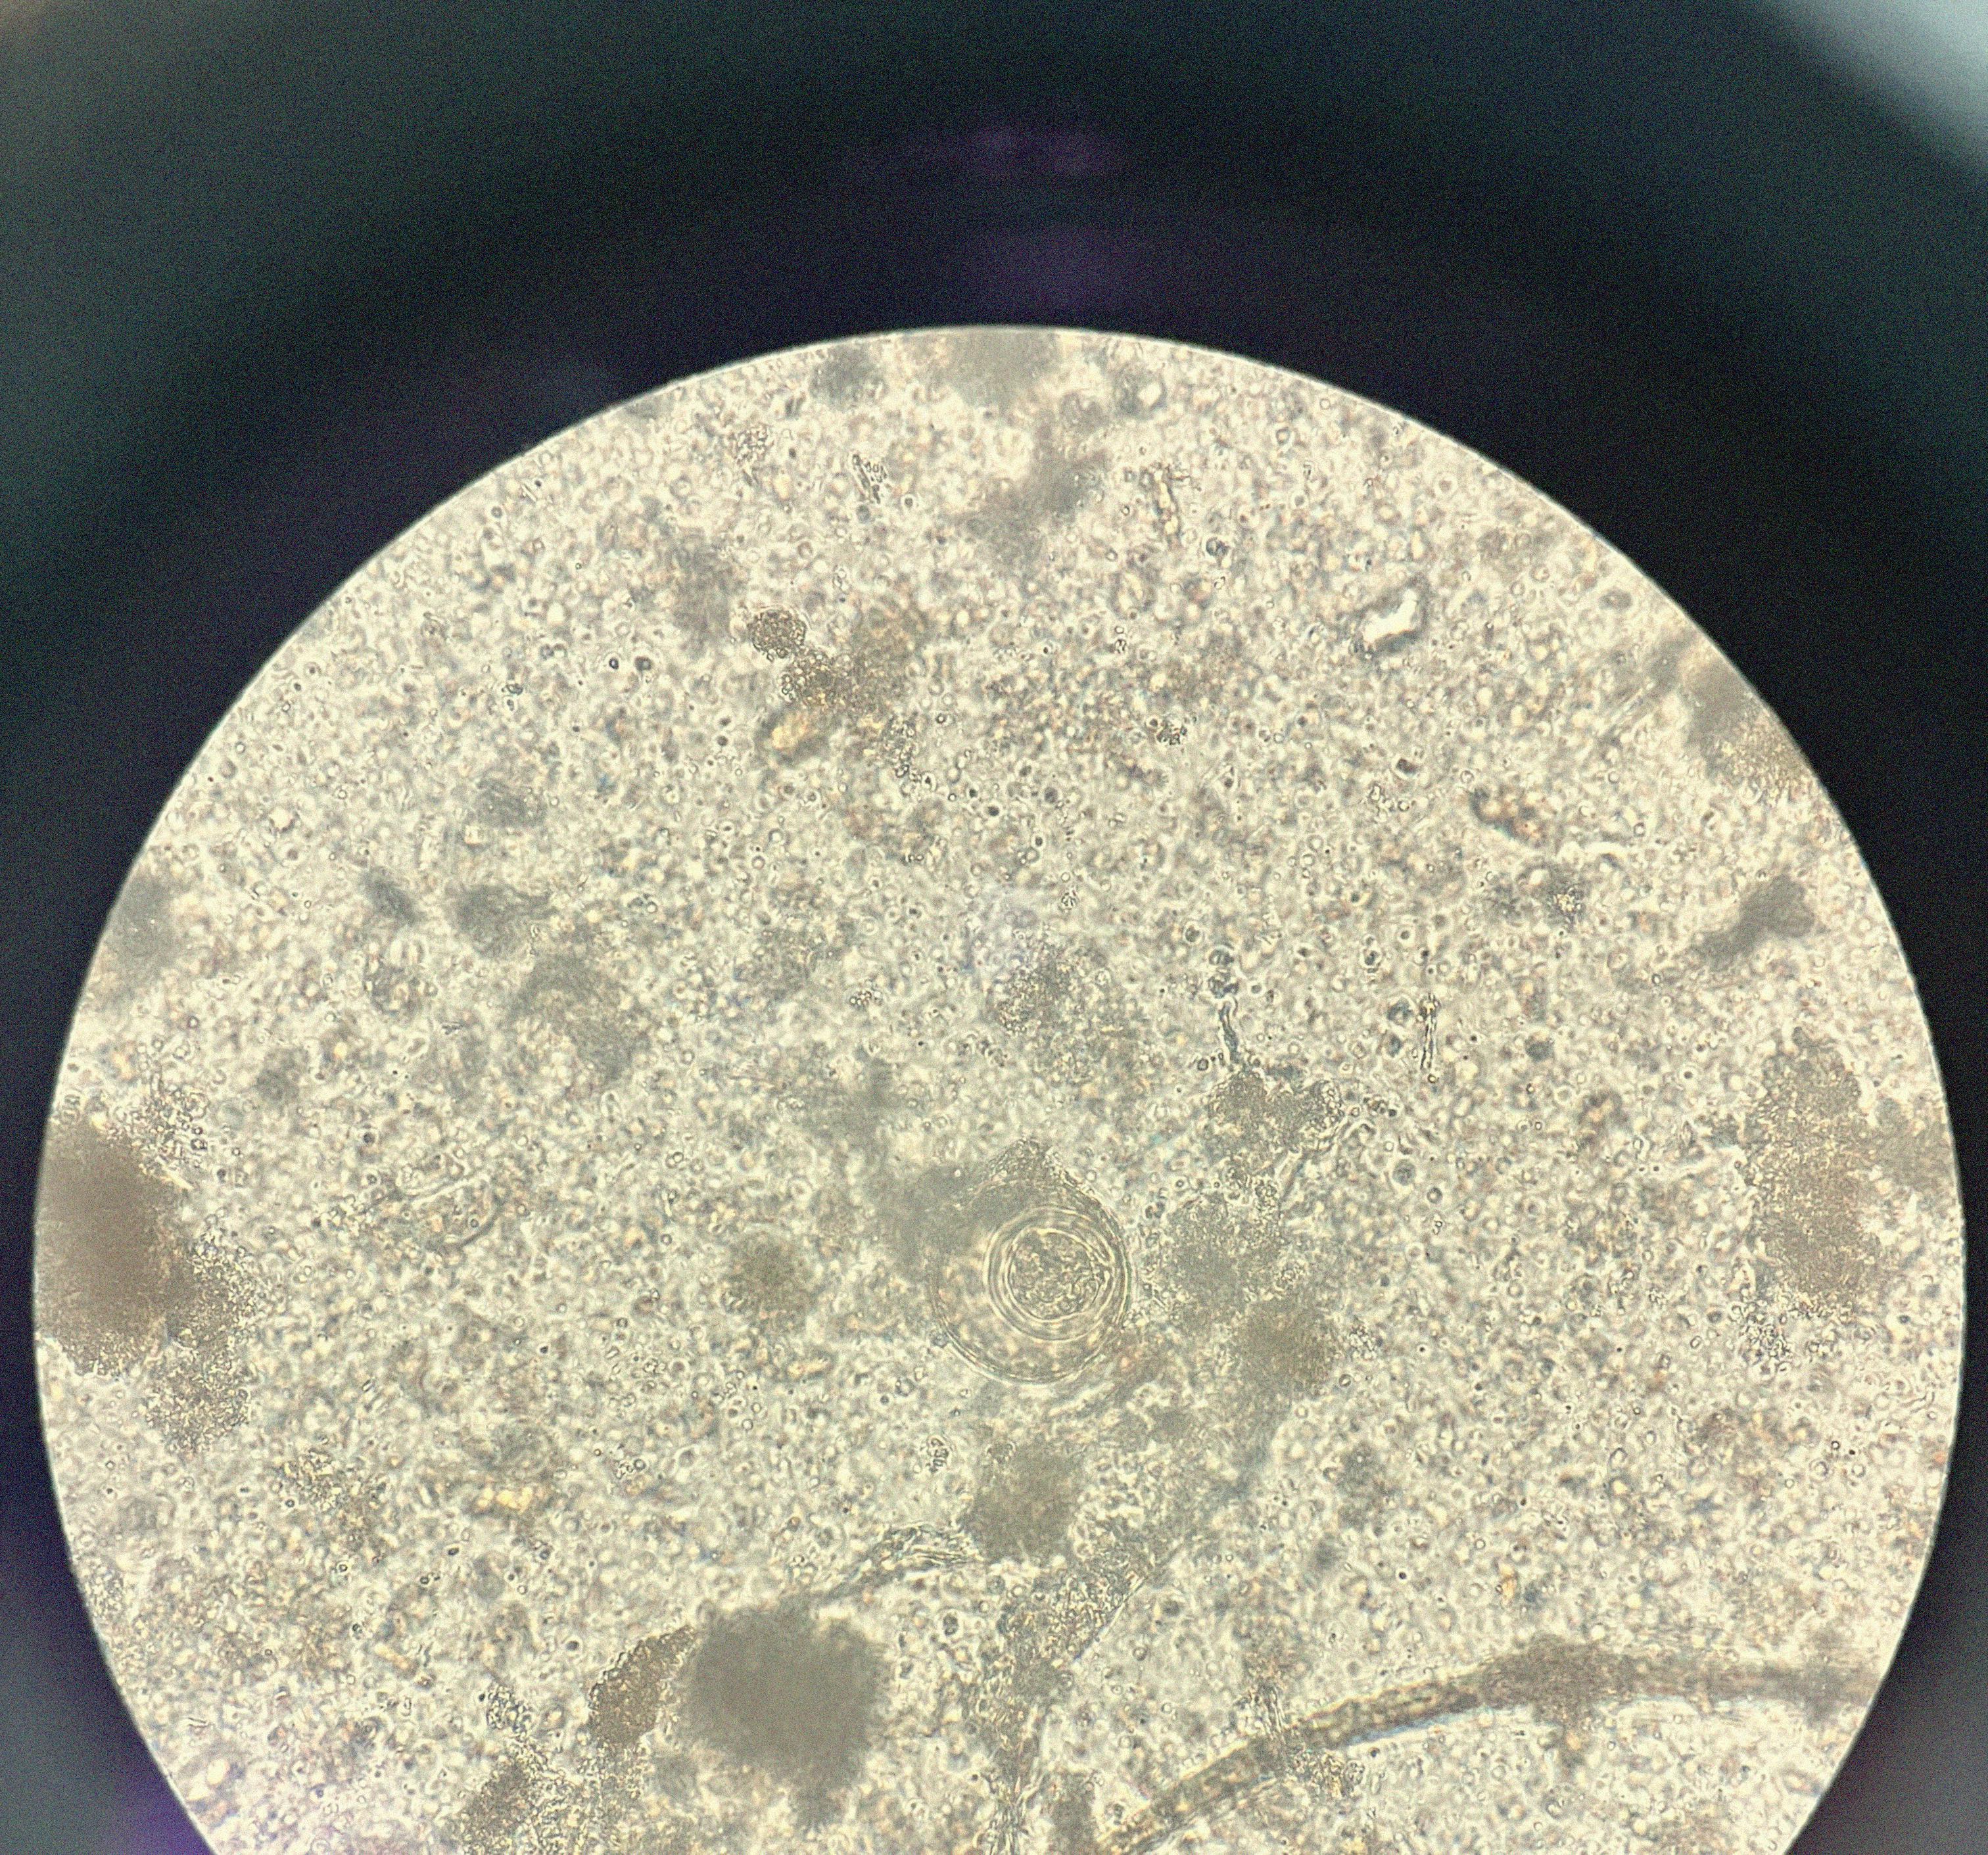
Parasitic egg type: Hymenolepis diminuta